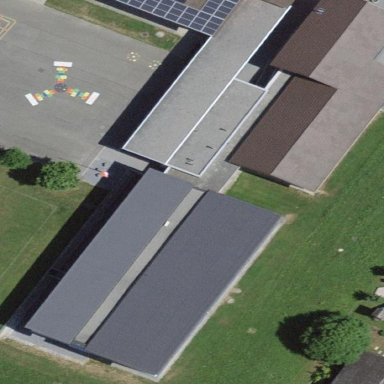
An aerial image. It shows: School building.